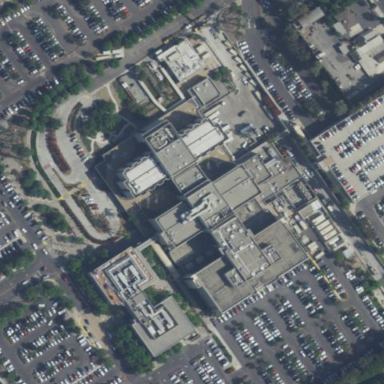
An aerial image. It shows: Hospital providing healthcare services.